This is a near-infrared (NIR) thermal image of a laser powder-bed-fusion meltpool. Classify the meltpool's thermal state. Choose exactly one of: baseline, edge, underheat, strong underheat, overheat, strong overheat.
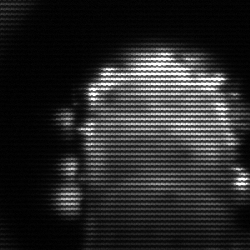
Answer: baseline